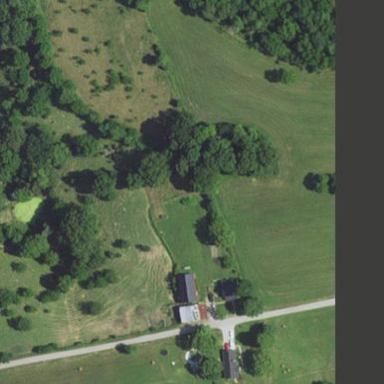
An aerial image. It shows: Farmyard area.